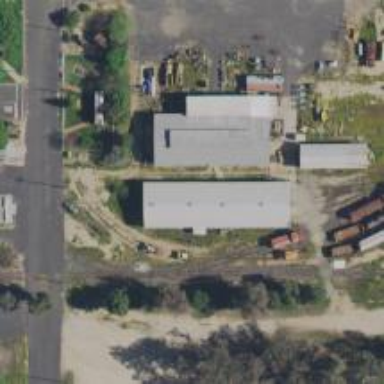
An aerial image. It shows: Preserved railway yard.